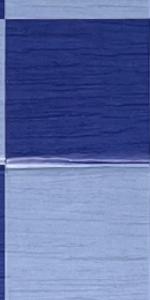
Label: Empty